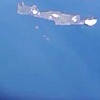
Label: water